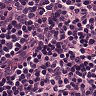
Metastatic tissue present: no